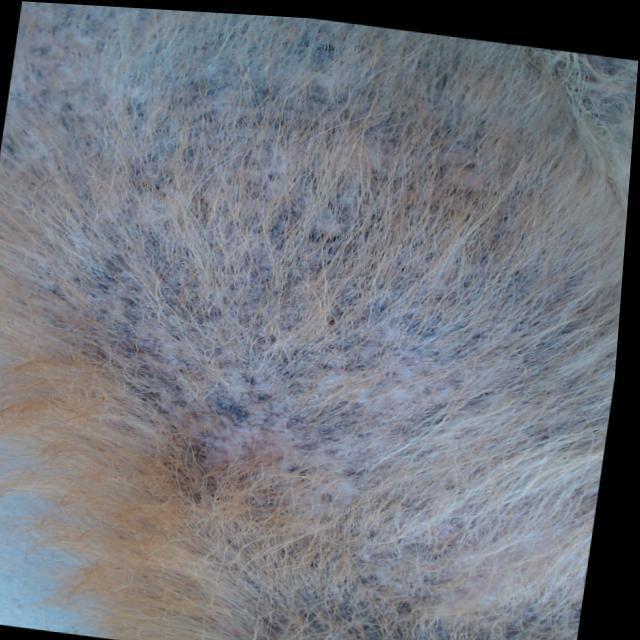
Canine demodicosis (Demodex mange) — caused by Demodex canis mites. Presents with alopecia, follicular papules, pustules, and comedones. Often localized on face and forelimbs.